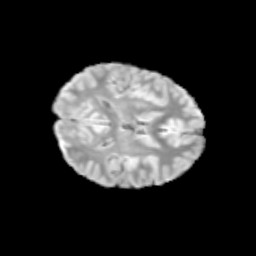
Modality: T2w
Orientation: axial
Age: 13
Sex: male
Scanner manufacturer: siemens
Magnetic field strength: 3 T
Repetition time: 3.8 s
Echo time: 0.07 s